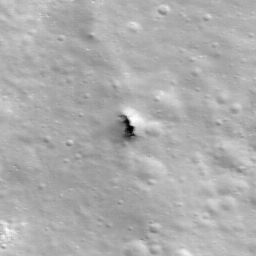
Pit: Stevinus 2
Host crater: Stevinus
Host type: impact_melt
Lunar coordinates: latitude -32.483, longitude 54.572